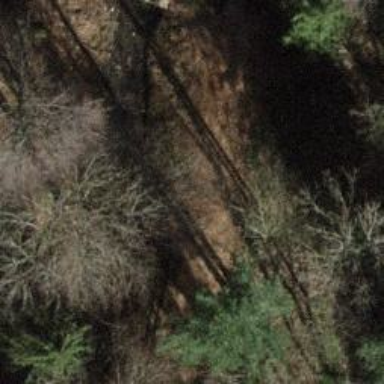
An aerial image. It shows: Wooden-chip path on bridge with excellent trail visibility.